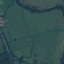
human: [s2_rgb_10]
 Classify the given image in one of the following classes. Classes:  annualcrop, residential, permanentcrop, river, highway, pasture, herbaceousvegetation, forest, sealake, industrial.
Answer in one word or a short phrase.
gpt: Pasture